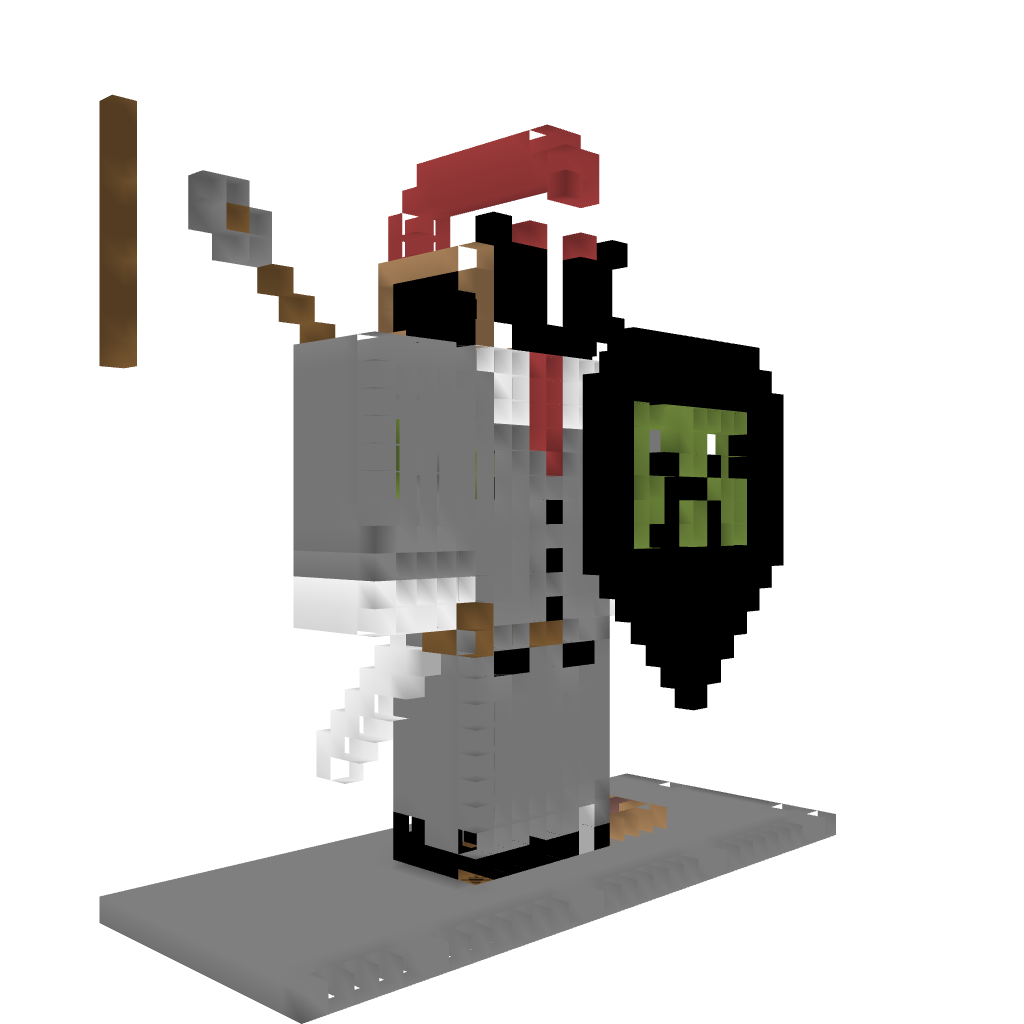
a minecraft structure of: Spartan at suit :) good quality